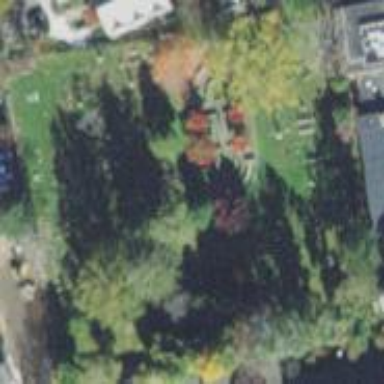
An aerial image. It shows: Cemetery or grave yard.